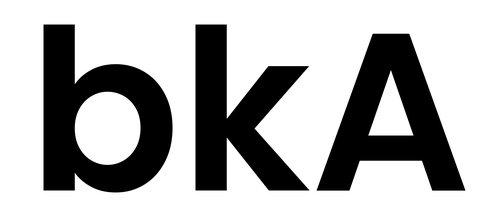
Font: Poppins-SemiBold